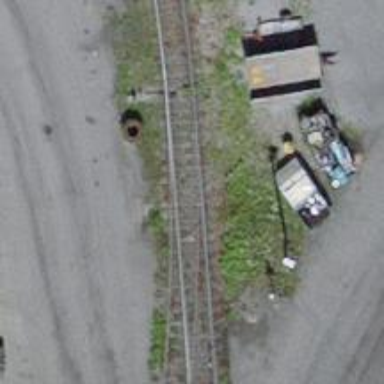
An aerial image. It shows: Railway switch.